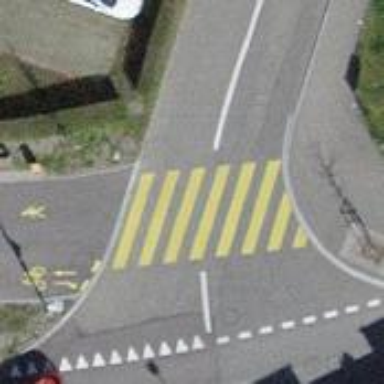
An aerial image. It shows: Marked crossing with zebra stripes on the road.